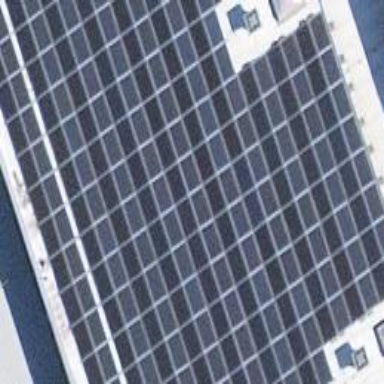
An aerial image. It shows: Solar power generator using photovoltaic panels.